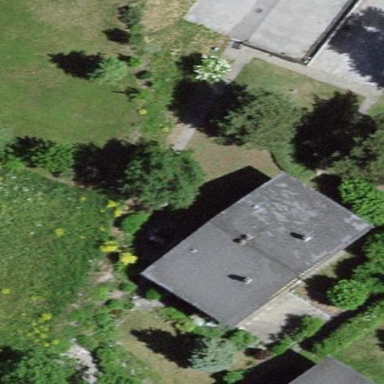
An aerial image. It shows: Residential building.